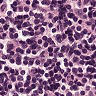
Metastatic tissue present: no